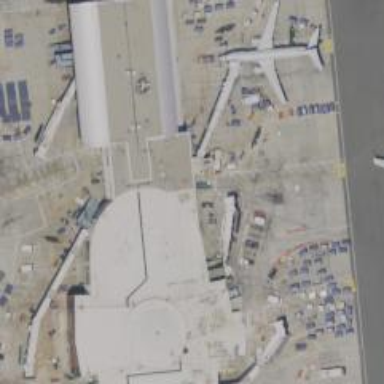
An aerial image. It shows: Airport gate.